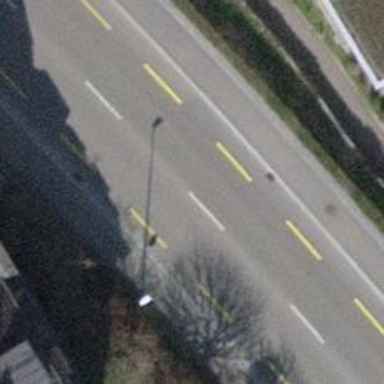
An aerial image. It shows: Primary highway with dedicated lane for cyclists.